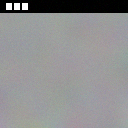
Screen state: on